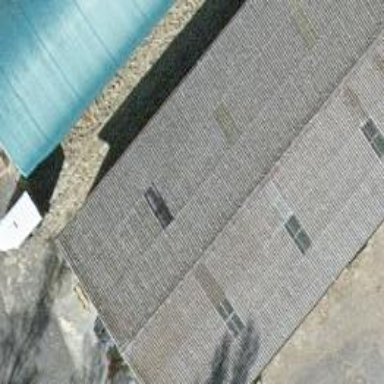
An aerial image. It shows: Gabled roof on farm auxiliary building.